Interaction volume radius: 10 \u00c5
Interaction volume height: 10 \u00c5
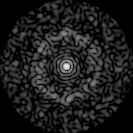
Disorder parameter: 0.7895